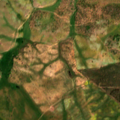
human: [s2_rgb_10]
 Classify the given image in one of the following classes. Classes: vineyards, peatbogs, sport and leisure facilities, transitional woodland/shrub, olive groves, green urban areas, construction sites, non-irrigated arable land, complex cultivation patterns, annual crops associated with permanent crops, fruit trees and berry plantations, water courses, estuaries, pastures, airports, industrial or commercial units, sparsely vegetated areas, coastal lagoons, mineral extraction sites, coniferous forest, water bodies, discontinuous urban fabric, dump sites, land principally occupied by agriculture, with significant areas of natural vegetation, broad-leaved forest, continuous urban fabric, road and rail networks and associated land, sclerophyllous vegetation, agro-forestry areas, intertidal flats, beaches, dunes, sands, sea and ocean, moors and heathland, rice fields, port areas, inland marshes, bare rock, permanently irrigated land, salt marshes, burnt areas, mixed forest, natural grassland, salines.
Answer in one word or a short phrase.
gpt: continuous urban fabric